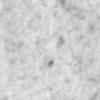
Label: no_change